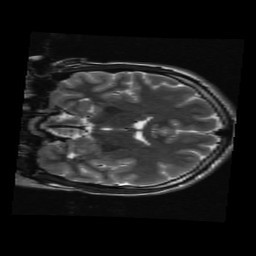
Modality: T2w
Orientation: coronal
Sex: male
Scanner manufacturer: ge
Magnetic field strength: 3 T
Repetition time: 5 s
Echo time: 0.1005 s